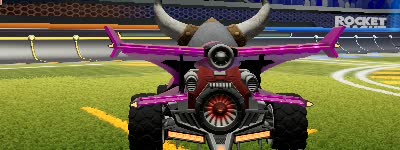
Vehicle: aftershock